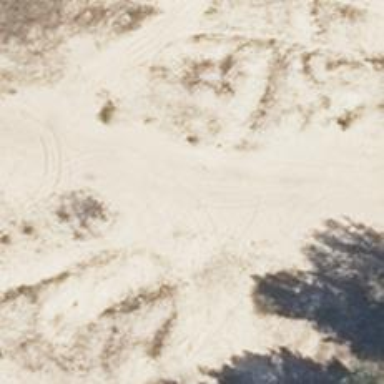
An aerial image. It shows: Sandy path.